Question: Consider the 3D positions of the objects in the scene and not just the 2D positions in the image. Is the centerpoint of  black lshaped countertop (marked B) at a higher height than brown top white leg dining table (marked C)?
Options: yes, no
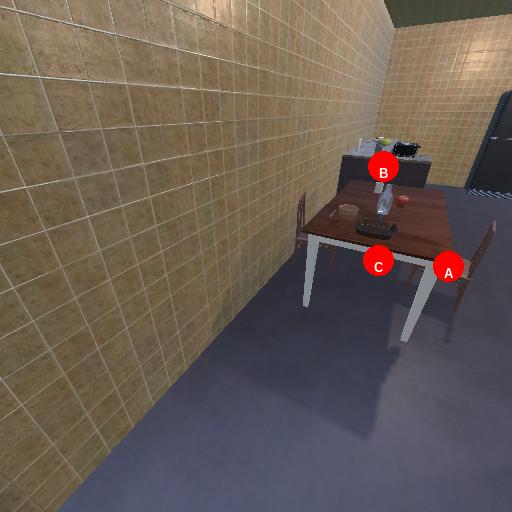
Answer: yes